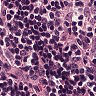
Metastatic tissue present: no